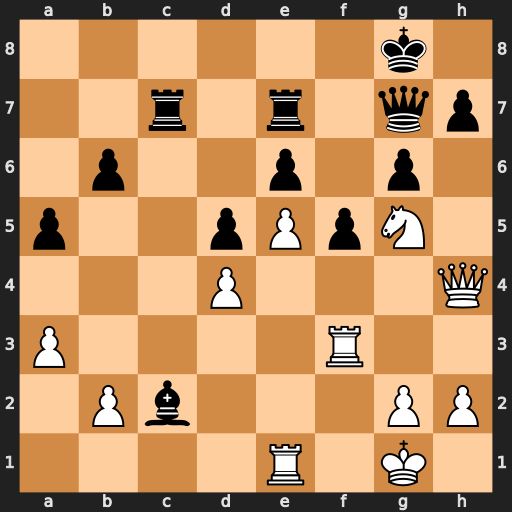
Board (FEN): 6k1/2r1r1qp/1p2p1p1/p2pPpN1/3P3Q/P4R2/1Pb3PP/4R1K1
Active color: w
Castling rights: -
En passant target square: -
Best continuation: Nxe6 Rxe6 Qd8+ Re8 Qxe8+